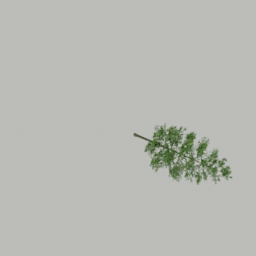
Label: nature